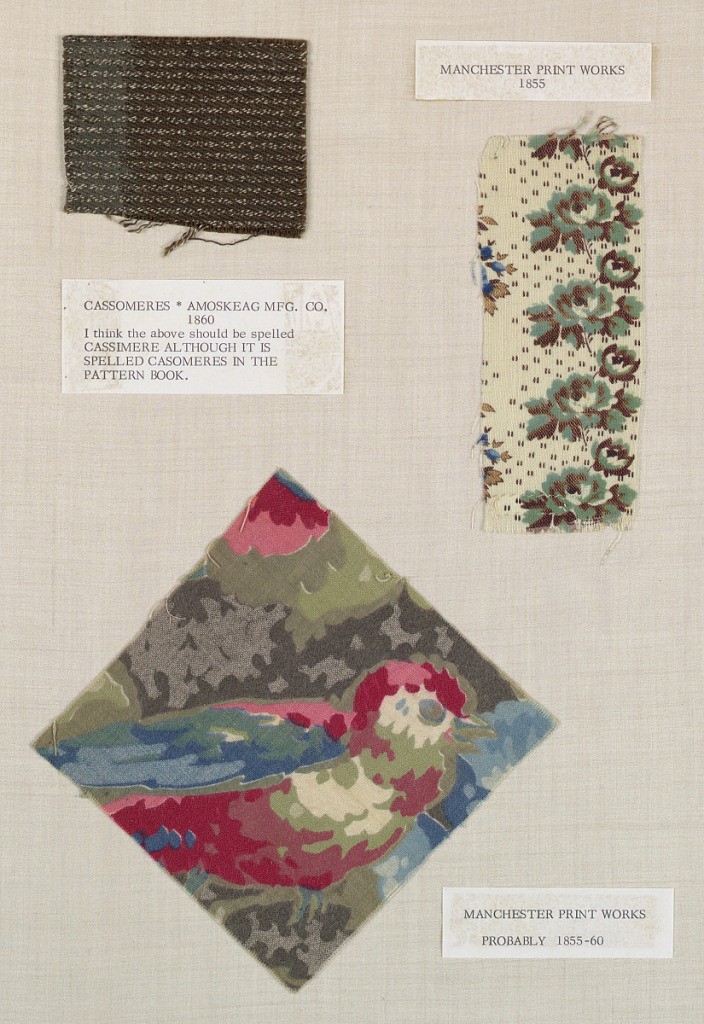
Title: Sample
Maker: Manchester Print Works, American
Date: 1855–1860
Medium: cotton Technique: printed
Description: Square sample of heavy cotton printed with a design of a bird and foliage in shades of red, green, blue and gray.